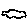
Label: cloud